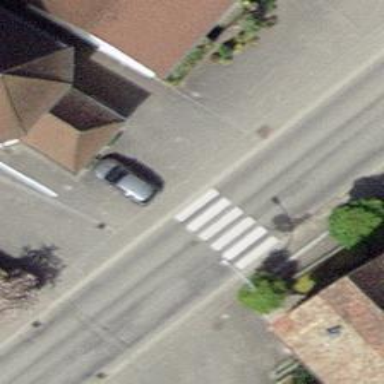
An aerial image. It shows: Uncontrolled zebra crossing on the road.